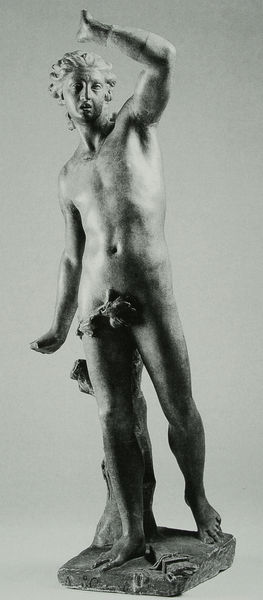
Titel: Apoll
Künstler: Antonio Canova
Standort: Venedig
Institution: Museo Correr
Schlagwörter: akt, baum, dunkel, fuß, gott, hand, haut, kopf, körper, lendenschurz, mann, nackt, schatten, weiß, ellbogen, frau, frisur, geste, grau, kleid, licht, marmor, mund, nase, schwarz, stirn, säule, blick, tuch, arm, arme, augen, falten, gesicht, mensch, sockel, stehen, stein, hals, hände, stamm, gehen, schlank, boden, figur, haare, pose, blatt, locken, renaissance, schultern, skulptur, statue, beine, füße, wangen, wellen, modell, bogen, haltung, backen, zehenspitzen, jugendstil, muskeln, lciht, nabel, bauch, bildhauerei, bronze, glatt, kontrapost, plastik, platte, plinthe, podest, junge, bauchnabel, ellenbogen, geschlecht, knie, scham, zehen, foto, fotografie, photographie, adam, nacktheit, penis, stütze, zinn, offen, antike, knabe, bub, steht, schwarzweiß, faust, stirnfalten, schritt, lorbeer, rom, photo, römer, jüngling, zähne, rasiert, männlich, jäger, stirm, antik, griechen, götter, muskel, achsel, griechisch, erhoben, apoll, spielbein, standbein, david, drehung, guss, haarlos, athlet, grieche, frsiur, stumpf, quadrat, erz, aufnahme, römisch, apollon, köper, winken, baltt, feigenblatt, winkel, erhobener arm, statur, bizeps, athletisch, achselhöhle, gebärde, bodenplatte, geöffneter mund, schwarzweiß foto, donatello, abgebrochene hand, abgebrochener arm, apol, kop, aktaeon, linken arm erhoben, muskelnb